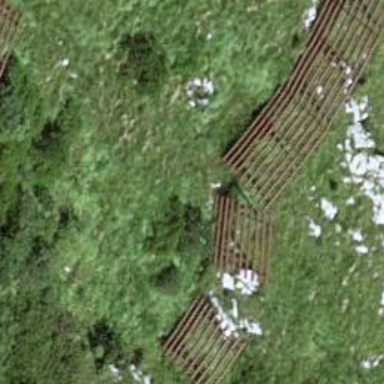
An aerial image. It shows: Avalanche protection barrier made by humans.